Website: slack
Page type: payment
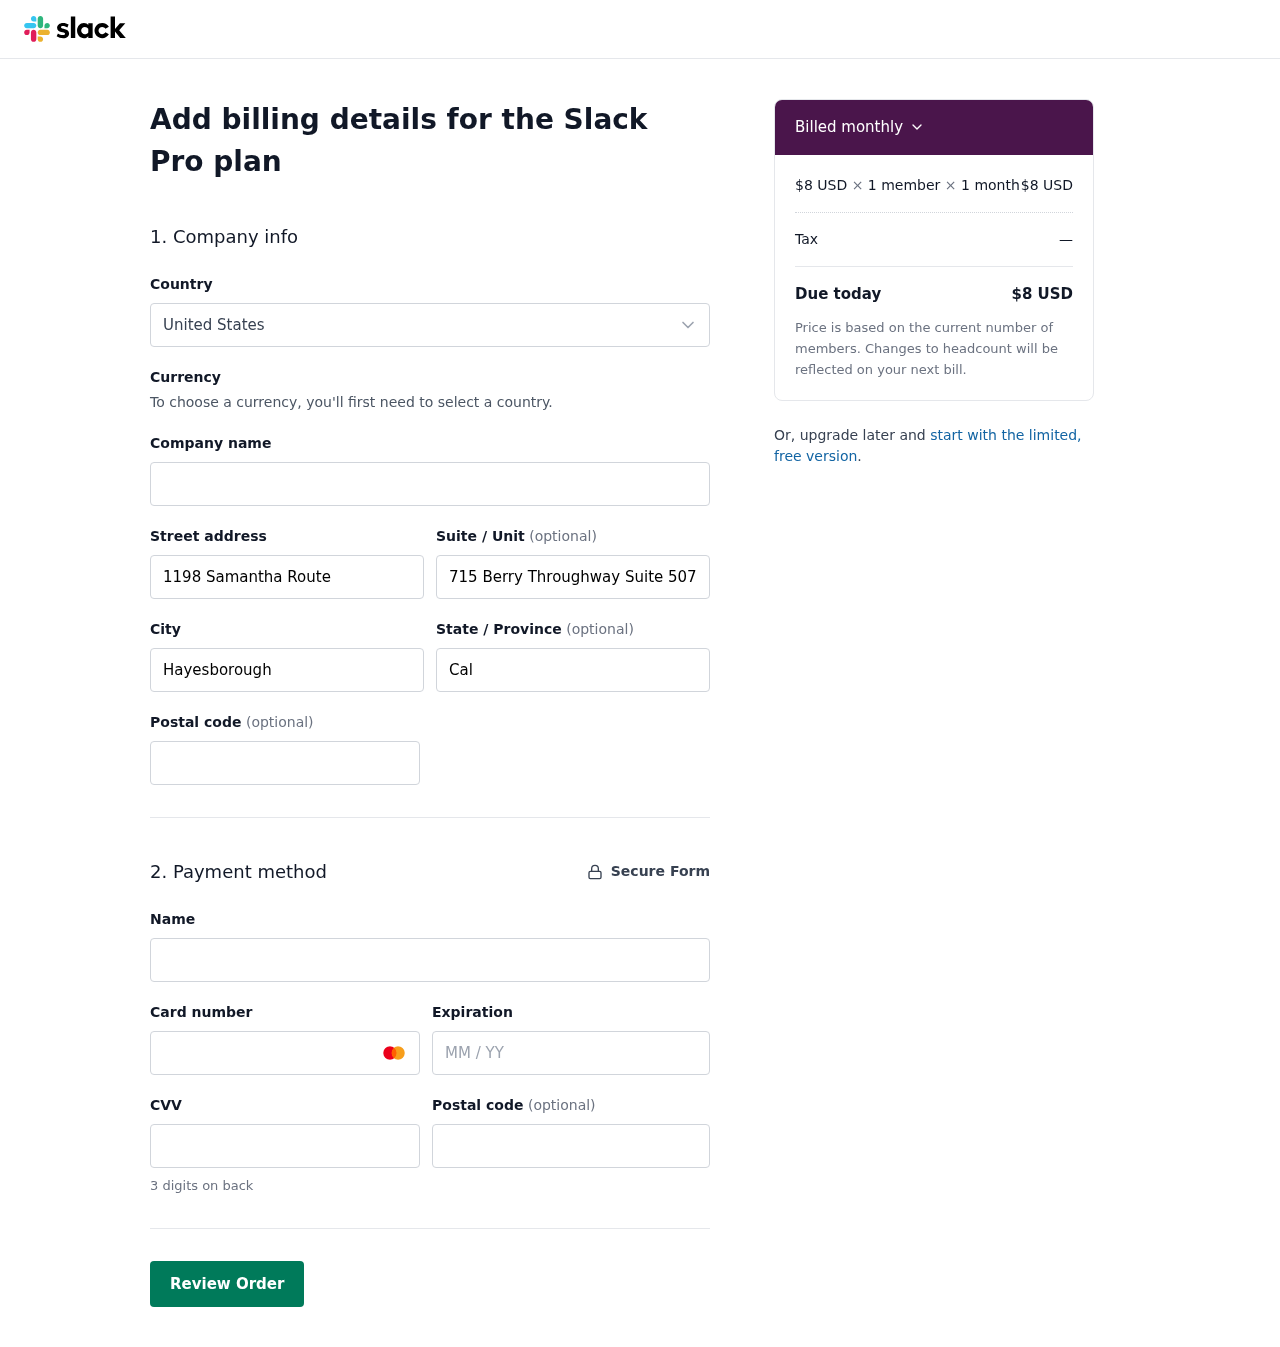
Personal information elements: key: PII_COUNTRY
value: United States
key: PII_STREET
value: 1198 Samantha Route
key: PII_STREET2
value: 715 Berry Throughway Suite 507
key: PII_CITY
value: Hayesborough
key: PII_STATE
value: California
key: PII_POSTCODE
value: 42852
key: PII_FULLNAME
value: Michael Everett
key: PII_CARD_NUMBER
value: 2278 8334 1160 3488
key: PII_CARD_EXPIRY
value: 10/28
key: PII_CARD_CVV
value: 569
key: PII_POSTCODE2
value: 30512
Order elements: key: ORDER_PRICE_PER_MEMBER
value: $8 USD
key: ORDER_NUM_MEMBERS
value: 1 member
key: ORDER_NUM_MONTHS
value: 1 month
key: ORDER_SUBTOTAL
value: $8 USD
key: ORDER_TAX
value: —
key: ORDER_TOTAL
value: $8 USD